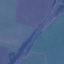
Land use / land cover: Highway